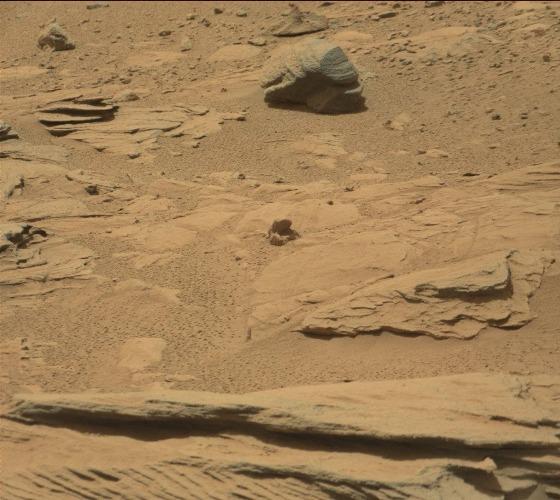
Terrain classes present: Bedrock, Gravel / Sand / Soil, Rock, Shadow